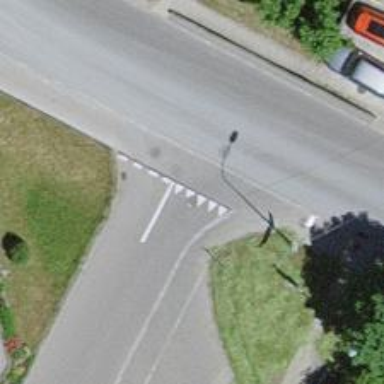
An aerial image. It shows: Road with "give way" sign.